Question: I wanna proctect a specific area or only rows in a excel sheet where the user can make changes.

the red area should be protected, is this possible and realizeable with vba? And is it possible to make the protec , when the user insert a new line?
Thanks for your suggestion!, I know my english is no quite good... -.-
I know ther are exist many question about this subject but i didn't found the right answer in following question:
- <URL>
I hope you can help me...
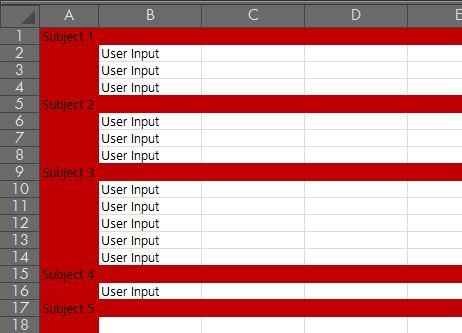
Answer: You first have to pick which cells aren't protected by setting the Locked to false
'''
Worksheets("Main").Range("B2:E4").Locked = False
'''
Then you have to use to modify the cells
'''
Worksheets("Main").Protect UserInterfaceOnly:=True
'''